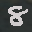
Label: 8